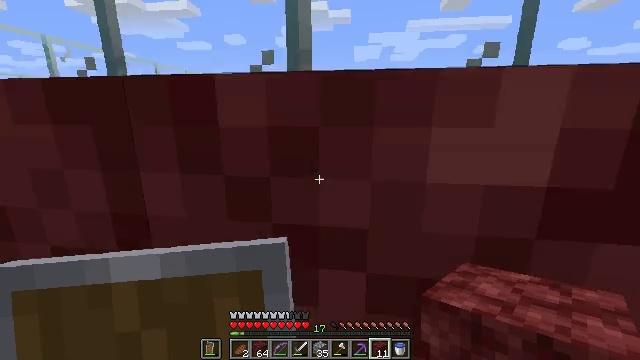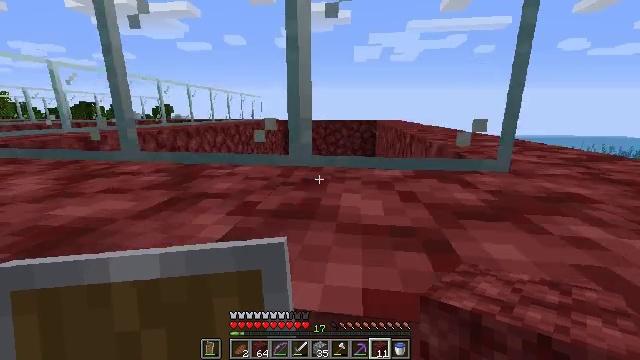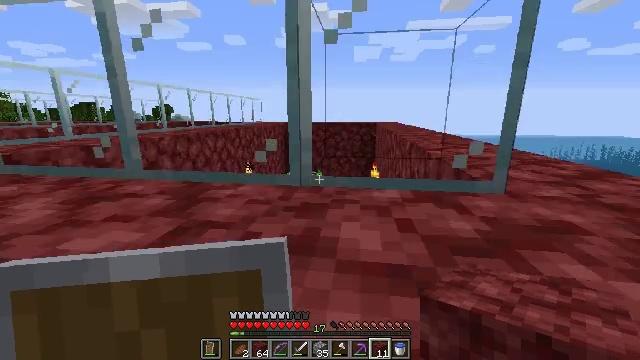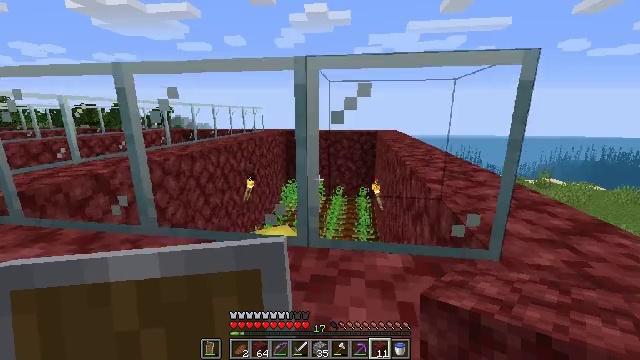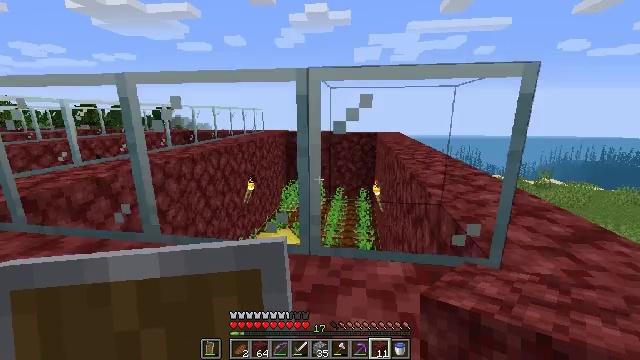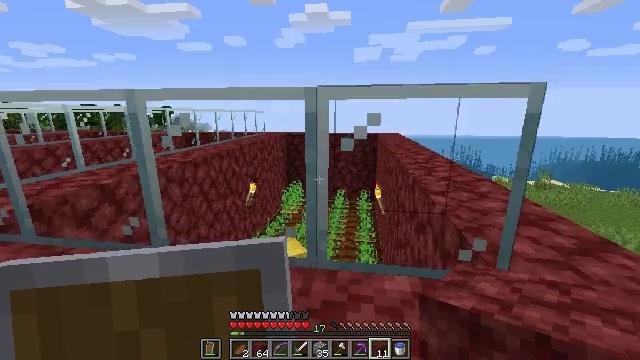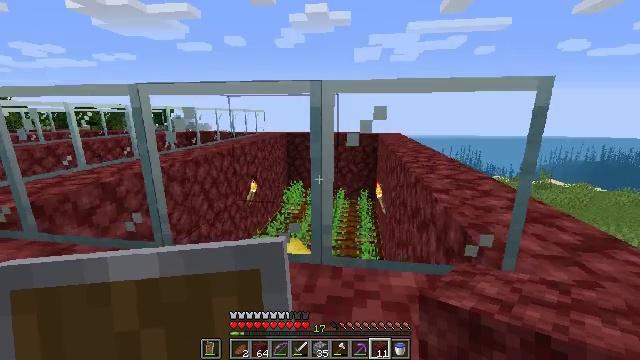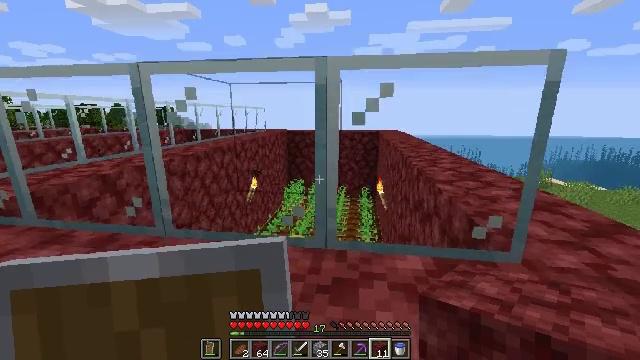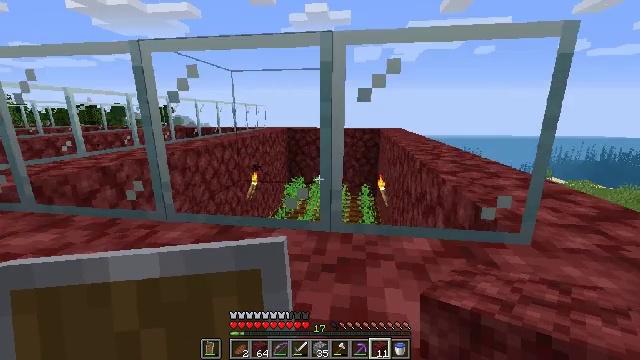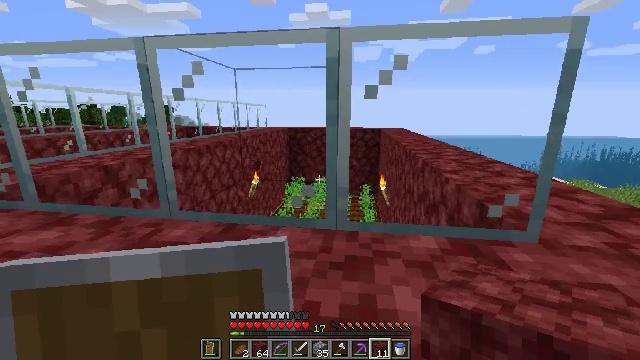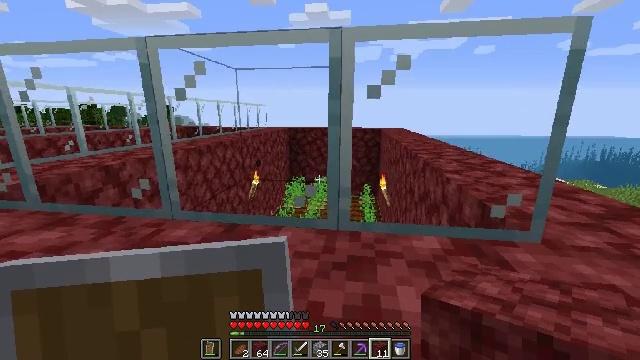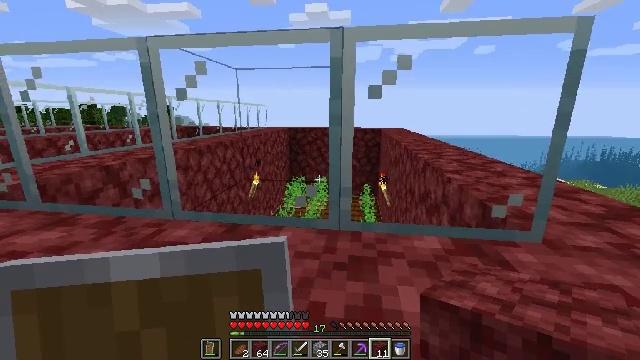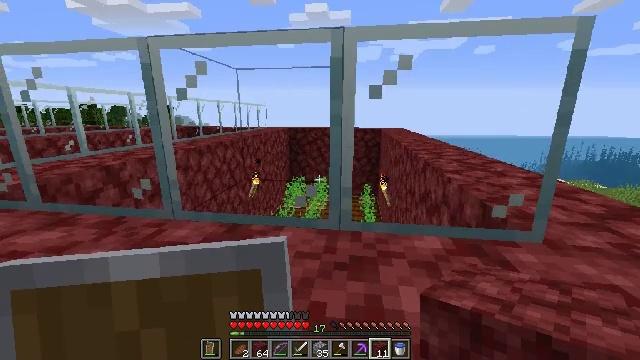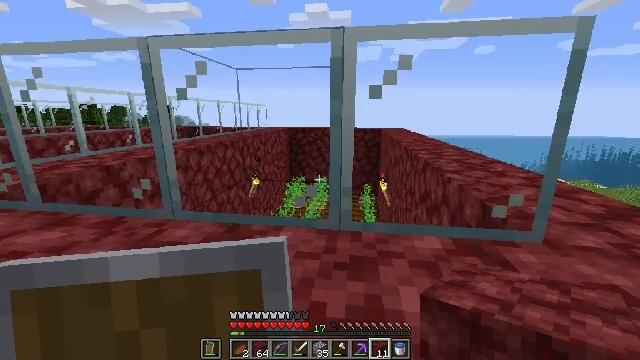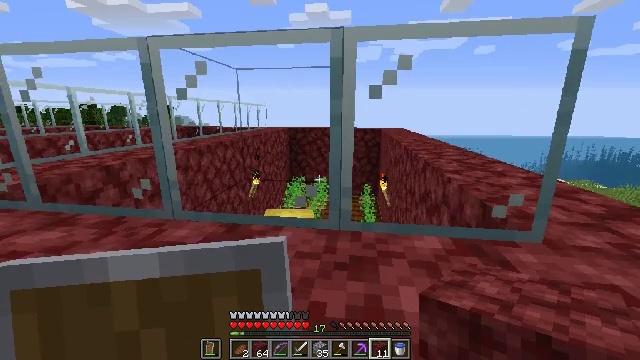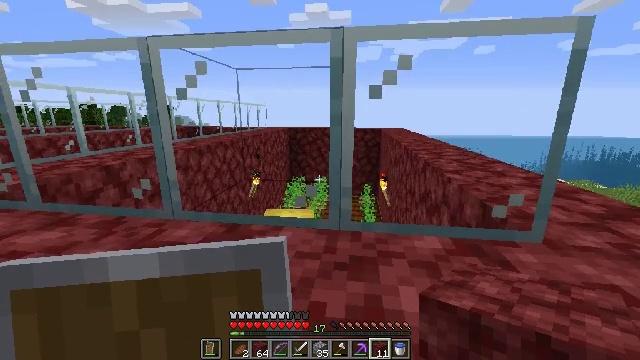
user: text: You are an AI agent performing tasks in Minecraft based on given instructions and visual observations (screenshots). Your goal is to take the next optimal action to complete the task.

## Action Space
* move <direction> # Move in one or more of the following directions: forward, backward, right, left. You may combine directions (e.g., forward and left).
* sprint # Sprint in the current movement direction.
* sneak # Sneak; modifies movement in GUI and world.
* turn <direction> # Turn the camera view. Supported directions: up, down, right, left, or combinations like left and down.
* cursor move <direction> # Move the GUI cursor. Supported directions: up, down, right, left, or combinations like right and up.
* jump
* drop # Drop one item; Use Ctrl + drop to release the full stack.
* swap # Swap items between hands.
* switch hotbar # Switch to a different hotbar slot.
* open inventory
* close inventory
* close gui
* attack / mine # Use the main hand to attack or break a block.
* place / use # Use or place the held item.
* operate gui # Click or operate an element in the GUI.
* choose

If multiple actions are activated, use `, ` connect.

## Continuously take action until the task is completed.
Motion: motion action
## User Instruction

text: Harvest potatoes.
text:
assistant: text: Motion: move forward and move left, jump
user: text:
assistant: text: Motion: move forward and move left, jump
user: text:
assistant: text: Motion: move forward and move left, jump
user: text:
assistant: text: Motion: move forward
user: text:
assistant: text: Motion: no_op
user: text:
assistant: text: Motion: no_op
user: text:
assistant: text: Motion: no_op
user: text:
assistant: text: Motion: no_op
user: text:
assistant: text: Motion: no_op
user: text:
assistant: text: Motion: no_op
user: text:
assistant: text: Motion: no_op
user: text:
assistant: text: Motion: no_op
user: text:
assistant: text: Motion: no_op
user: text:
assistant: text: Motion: no_op
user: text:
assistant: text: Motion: no_op
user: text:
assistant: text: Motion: no_op
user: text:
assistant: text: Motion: move forward, jump
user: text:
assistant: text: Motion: move forward, jump
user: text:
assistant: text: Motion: move forward, jump
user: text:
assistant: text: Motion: move forward, jump
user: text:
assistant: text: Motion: move forward
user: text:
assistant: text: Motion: move forward
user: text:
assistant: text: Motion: move forward
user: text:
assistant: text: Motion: no_op
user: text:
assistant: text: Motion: no_op
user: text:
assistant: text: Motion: no_op
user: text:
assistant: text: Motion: no_op
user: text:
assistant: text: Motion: no_op
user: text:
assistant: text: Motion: no_op
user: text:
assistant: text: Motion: no_op